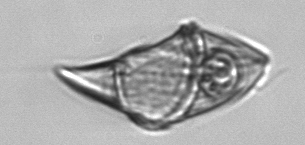
Label: Gyrodinium